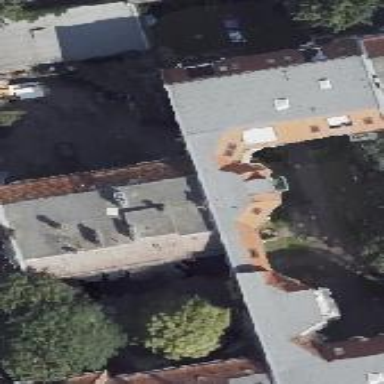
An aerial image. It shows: Apartment building with double saltbox roof shape.